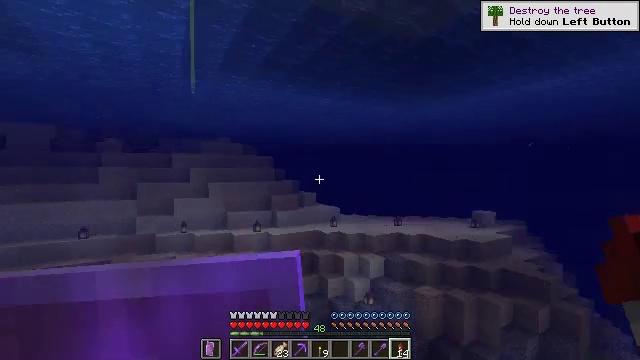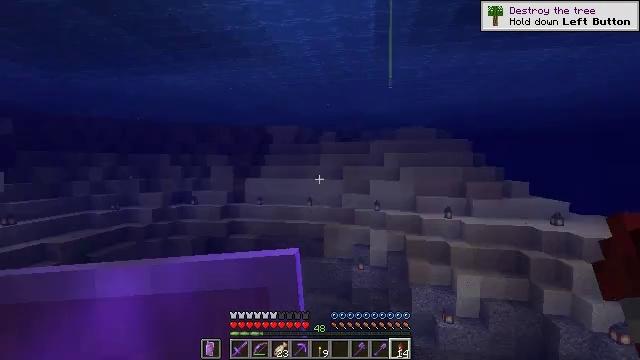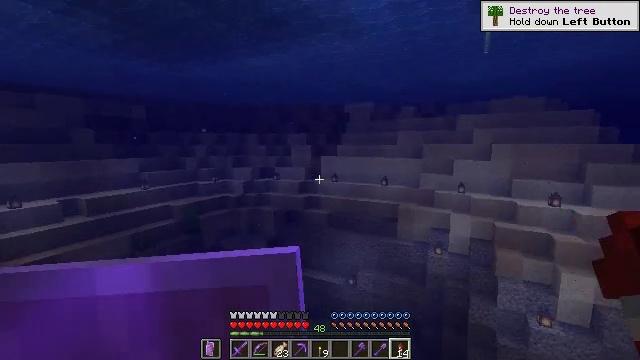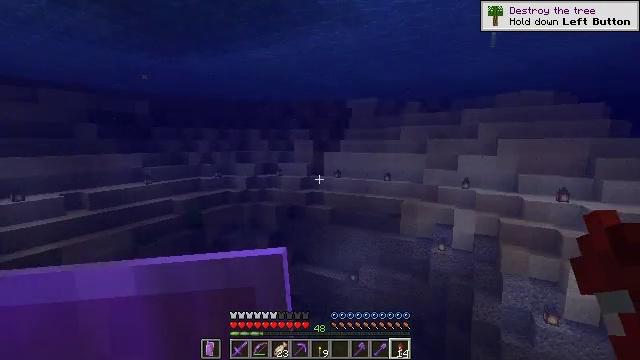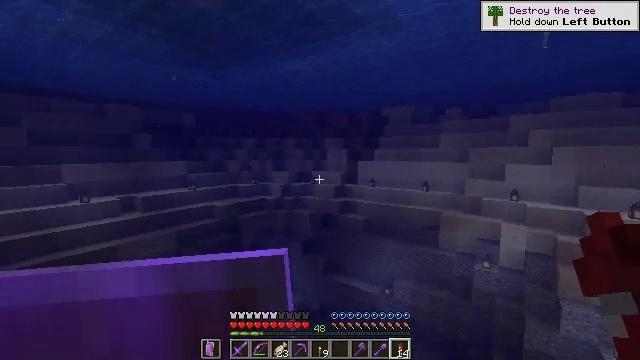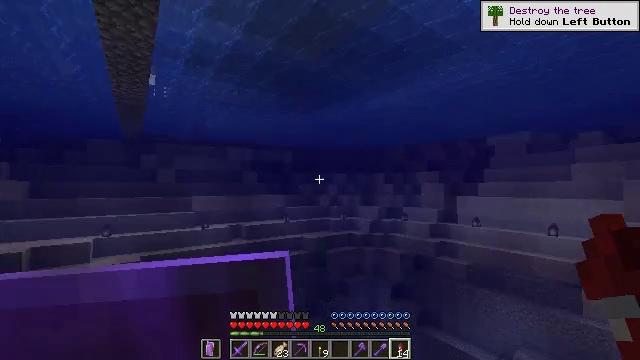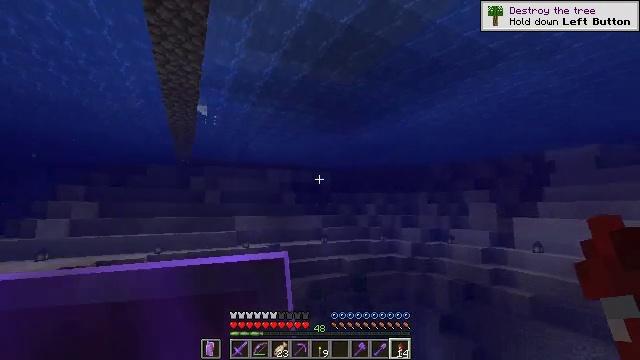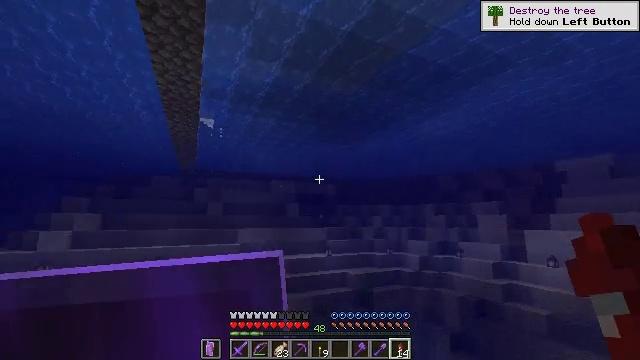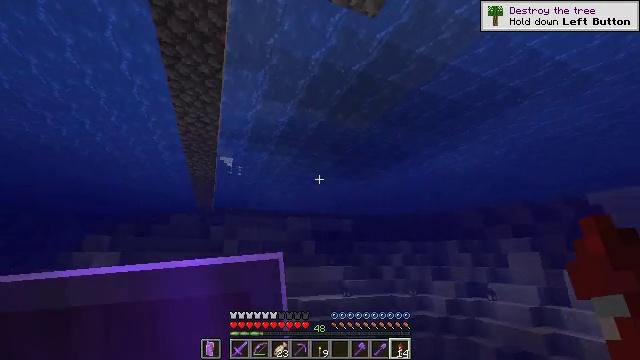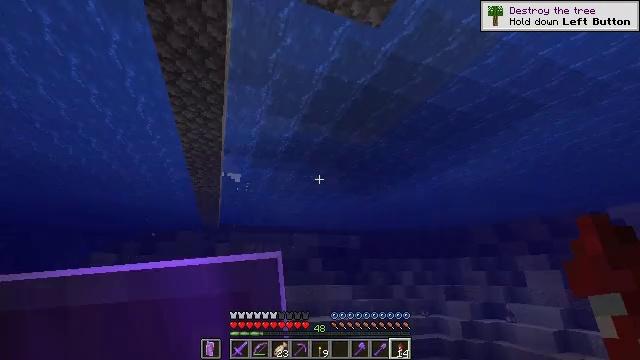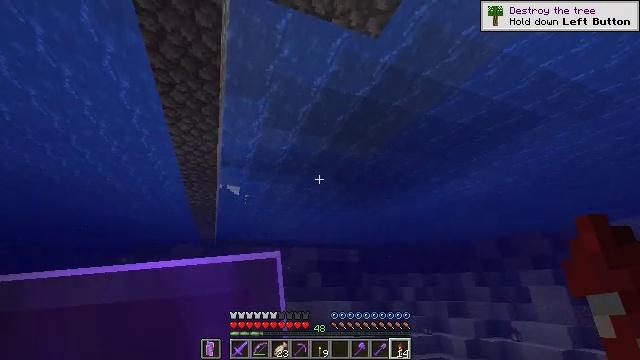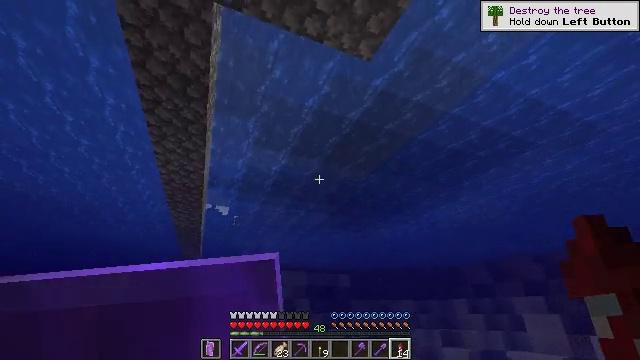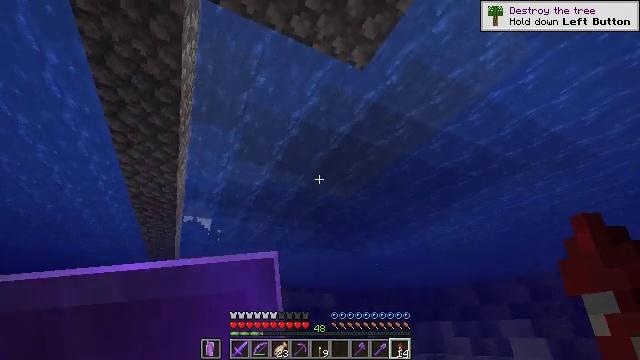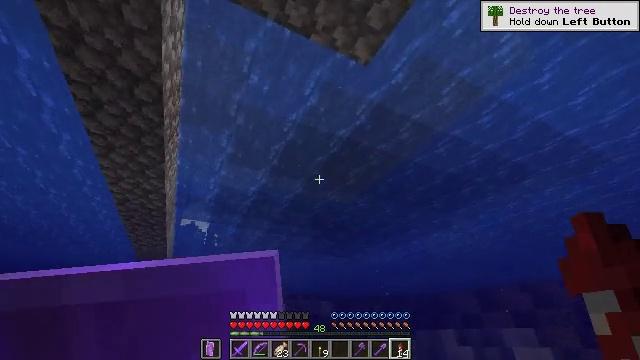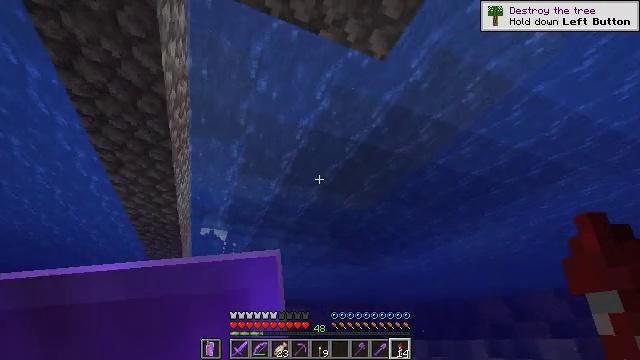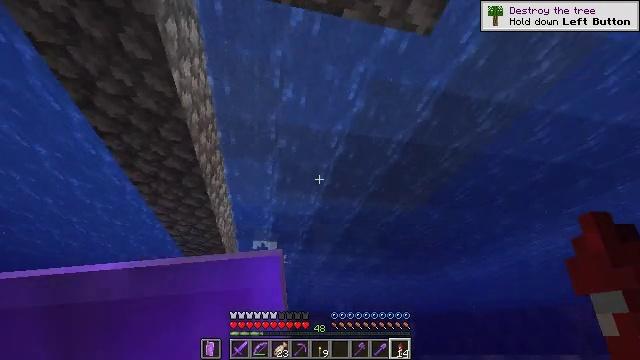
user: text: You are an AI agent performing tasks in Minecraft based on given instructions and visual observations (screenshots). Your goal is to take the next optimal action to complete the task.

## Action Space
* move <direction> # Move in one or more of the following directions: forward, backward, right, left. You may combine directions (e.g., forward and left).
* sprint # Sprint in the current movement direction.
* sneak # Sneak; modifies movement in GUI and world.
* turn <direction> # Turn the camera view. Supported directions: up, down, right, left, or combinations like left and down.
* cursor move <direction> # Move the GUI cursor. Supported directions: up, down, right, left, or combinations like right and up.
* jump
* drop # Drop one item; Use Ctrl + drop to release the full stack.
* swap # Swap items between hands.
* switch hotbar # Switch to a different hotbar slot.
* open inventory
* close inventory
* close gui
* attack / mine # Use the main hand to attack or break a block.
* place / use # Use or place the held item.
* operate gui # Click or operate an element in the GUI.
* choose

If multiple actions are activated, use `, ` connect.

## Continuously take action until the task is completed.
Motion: motion action
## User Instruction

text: craft item air
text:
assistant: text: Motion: move forward, sprint, turn left and down
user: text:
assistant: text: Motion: move forward, sprint, turn left and down
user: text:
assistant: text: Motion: move forward, sprint, turn left
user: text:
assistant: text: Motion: move forward, sprint, turn left and up
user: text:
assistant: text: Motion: move forward, sprint, turn left and up
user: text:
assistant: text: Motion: move forward, sprint, turn left and up
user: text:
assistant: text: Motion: move forward, sprint, turn left and up, jump
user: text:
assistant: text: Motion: move forward, sprint, turn left and up, jump
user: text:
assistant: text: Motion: move forward, sprint, turn left and up, jump
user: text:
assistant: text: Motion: move forward, sprint, turn up, jump
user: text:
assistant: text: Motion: move forward, sprint, turn right and up, jump
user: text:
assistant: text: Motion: move forward, sprint, turn right and up, jump
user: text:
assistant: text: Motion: move forward, sprint, jump
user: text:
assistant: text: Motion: move forward, sprint, turn left and up, jump
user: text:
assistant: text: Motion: move forward, sprint, turn left and up, jump
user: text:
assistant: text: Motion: move forward, sprint, turn left, jump
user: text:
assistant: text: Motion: move forward, sprint, turn left, jump
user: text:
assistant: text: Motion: move forward, sprint, jump
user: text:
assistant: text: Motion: move forward, sprint, jump
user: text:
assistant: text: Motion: move forward, sprint, turn left and down
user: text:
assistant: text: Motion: move forward, sprint, turn left and down
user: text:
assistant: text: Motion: move forward, sprint, turn left and down
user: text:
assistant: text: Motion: move forward, sprint, turn left
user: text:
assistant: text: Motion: move forward, sprint
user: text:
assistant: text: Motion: move forward, sprint, turn left
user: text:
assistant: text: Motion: move forward, sprint, turn left and down
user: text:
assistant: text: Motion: move forward, sprint, turn left, jump
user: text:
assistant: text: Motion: move forward, sprint, turn left, jump
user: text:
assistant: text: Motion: move forward, sprint, turn left, jump
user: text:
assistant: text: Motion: move forward, sprint, turn left, jump